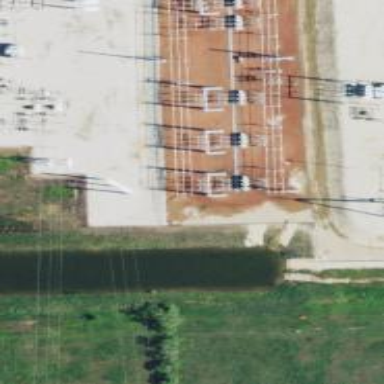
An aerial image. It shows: Switch for power supply.